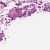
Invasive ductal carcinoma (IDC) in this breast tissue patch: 0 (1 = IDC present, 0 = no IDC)